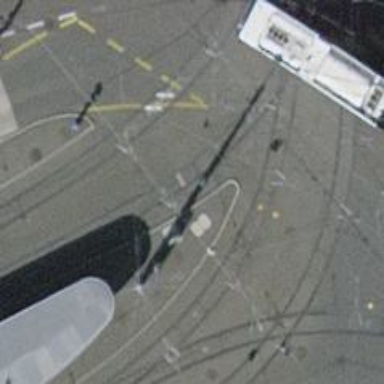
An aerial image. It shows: Tram stop with public transport connection.